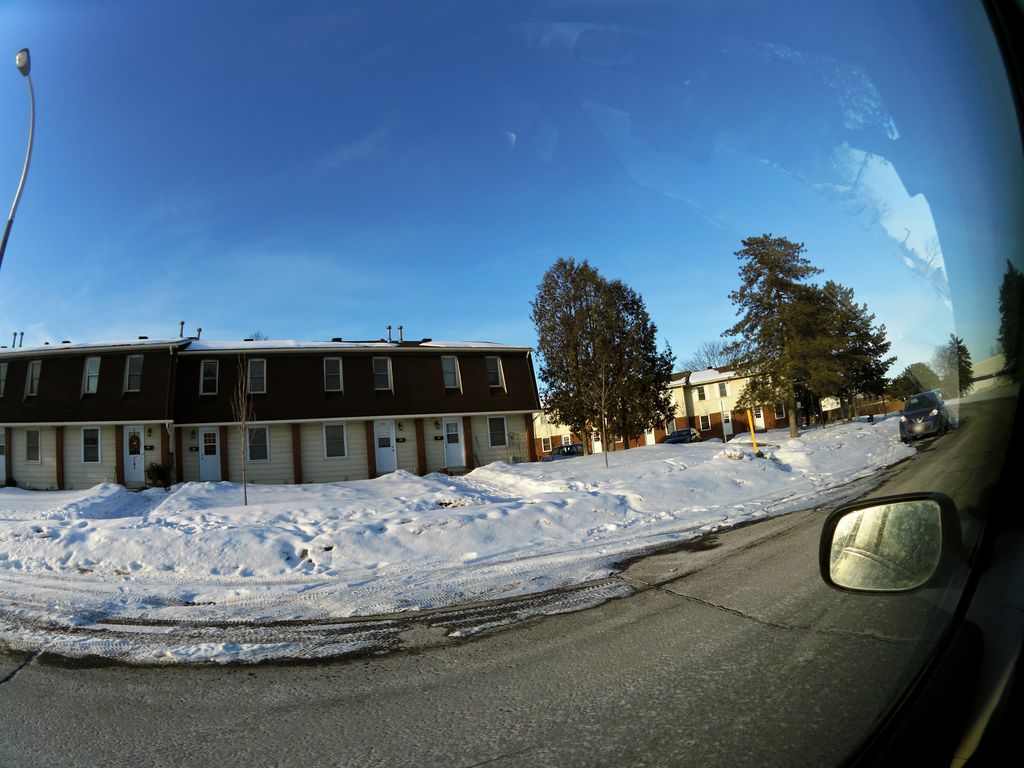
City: ottawa-gatineau